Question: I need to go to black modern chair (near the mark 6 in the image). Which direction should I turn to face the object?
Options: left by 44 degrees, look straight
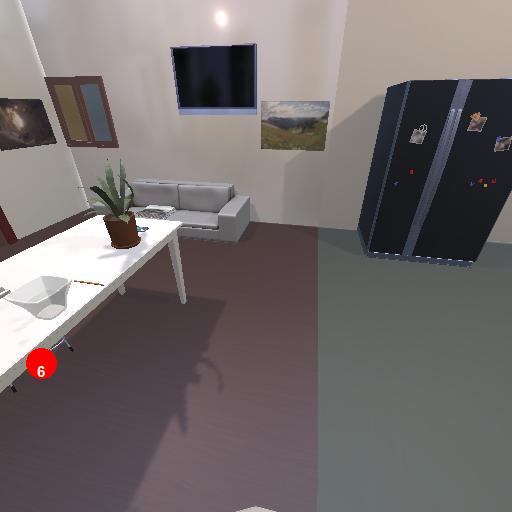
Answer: left by 44 degrees